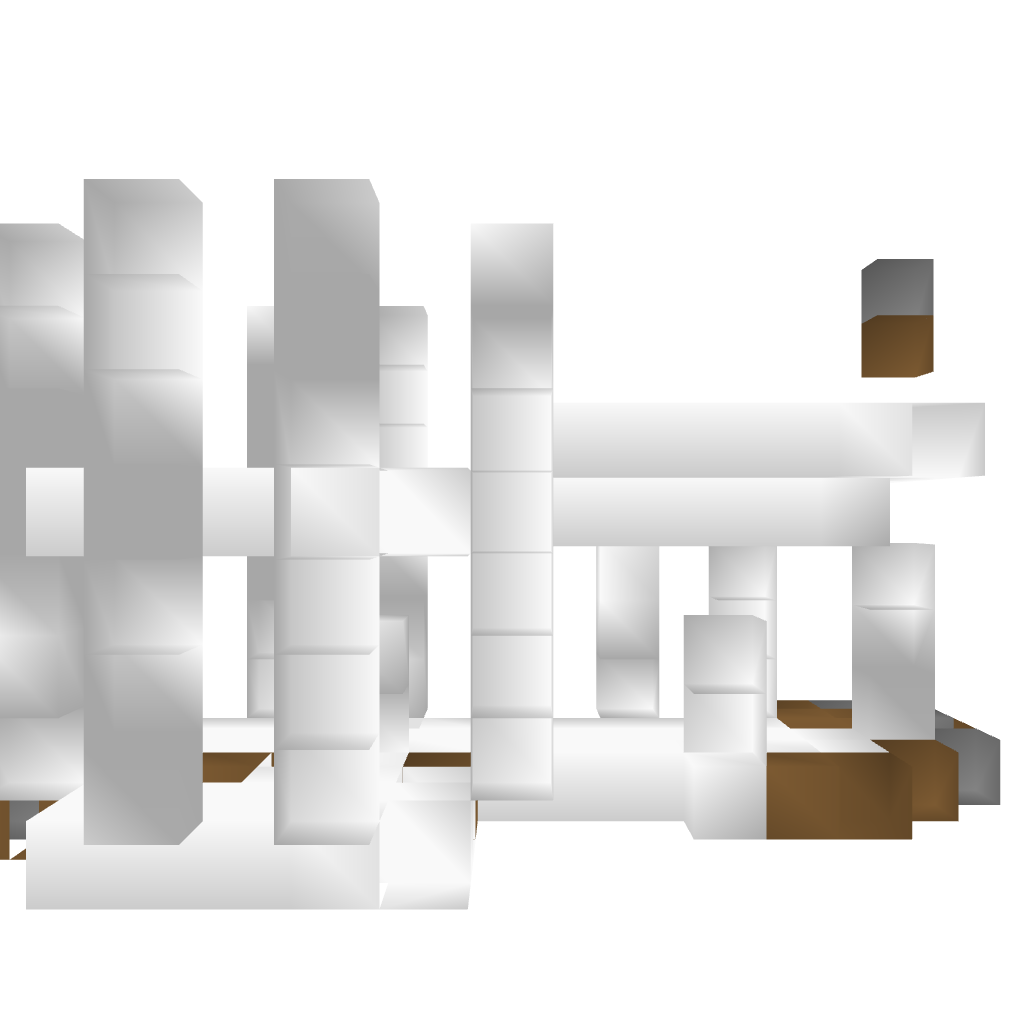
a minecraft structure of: Modern House #1 bad low quality